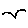
Label: bird